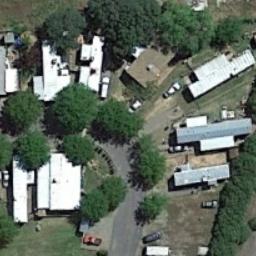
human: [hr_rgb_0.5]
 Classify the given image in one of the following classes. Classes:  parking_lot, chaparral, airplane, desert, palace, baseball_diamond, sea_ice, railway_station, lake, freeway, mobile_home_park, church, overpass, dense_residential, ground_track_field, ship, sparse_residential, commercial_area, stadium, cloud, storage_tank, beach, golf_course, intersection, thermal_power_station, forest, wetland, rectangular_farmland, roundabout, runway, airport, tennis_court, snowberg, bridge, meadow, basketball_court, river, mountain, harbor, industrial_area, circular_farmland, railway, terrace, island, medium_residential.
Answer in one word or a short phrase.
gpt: mobile_home_park